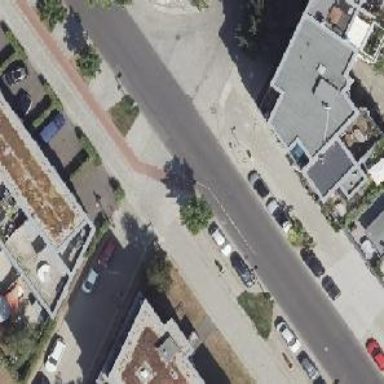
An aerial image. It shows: Tertiary road with asphalt surface. There are separate sidewalks on both sides and separate parking spaces on both sides as well.